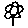
Label: flower